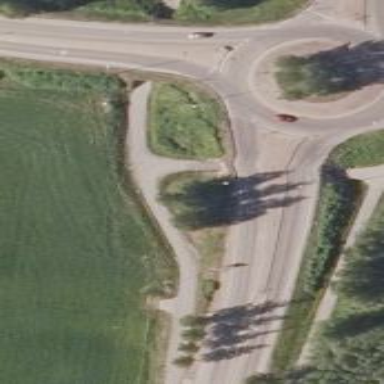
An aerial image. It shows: Asphalt cycleway.